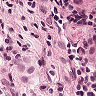
Metastatic tissue present: yes